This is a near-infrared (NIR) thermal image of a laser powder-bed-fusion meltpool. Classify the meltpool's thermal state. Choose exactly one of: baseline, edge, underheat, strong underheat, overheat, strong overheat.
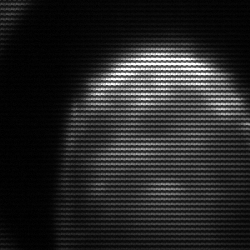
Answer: edge